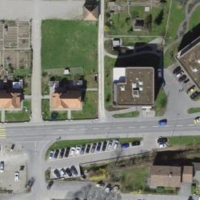
EUNIS habitat code: 54
Species observed at this site:
Fagus sylvatica